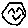
Label: smiley face